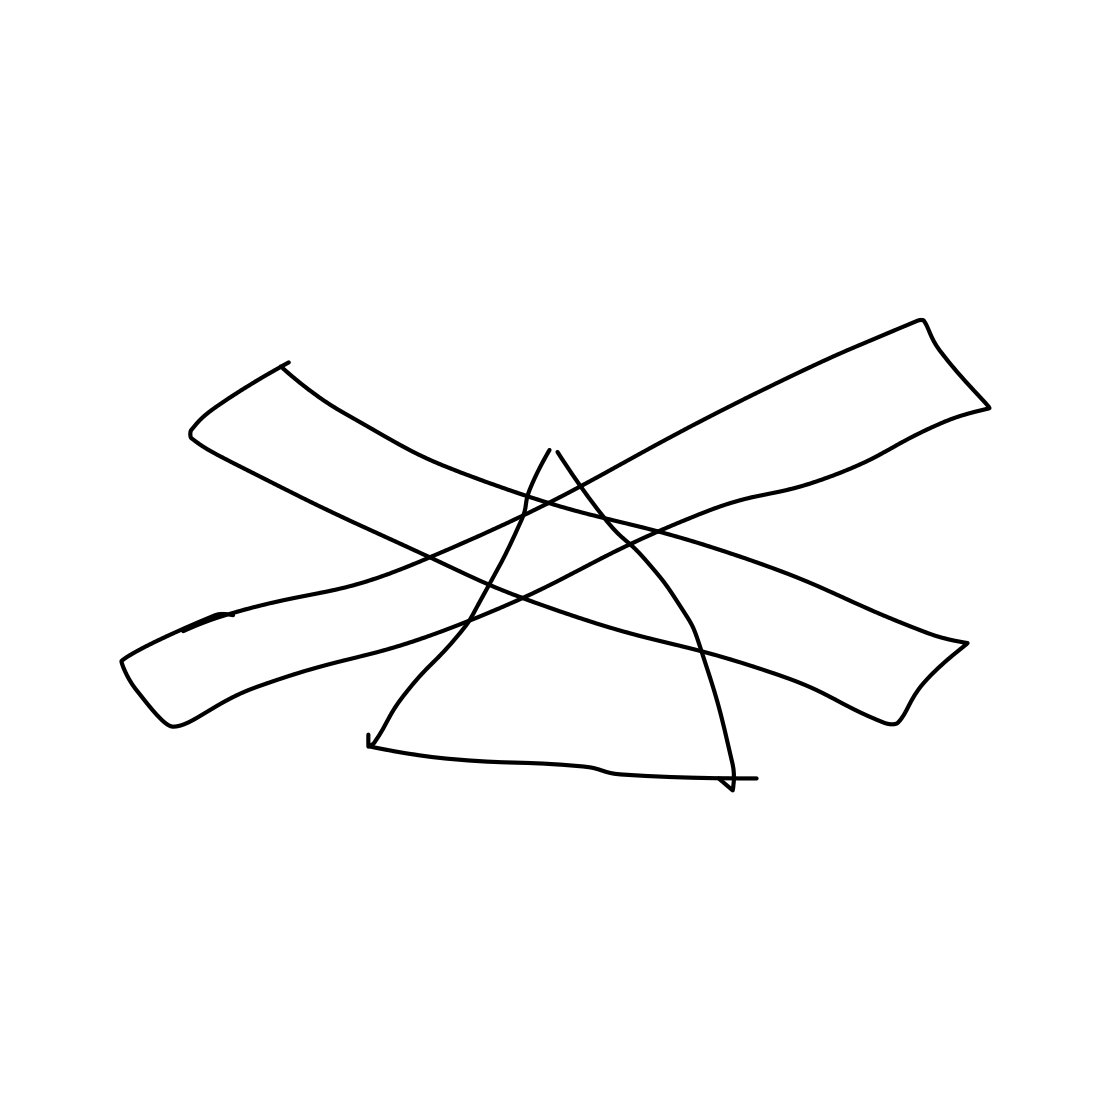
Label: windmill